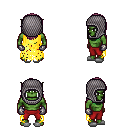
a pixel art fantasy rpg character, male body template, orc, green skin, yellow tattered cape, red pants, white blonde long hairstyle, chain hood, metal gloves, white slippers, four views (front, back, left, right), 2x2 character sprite sheet, small pixel art, hard edges, no anti-aliasing